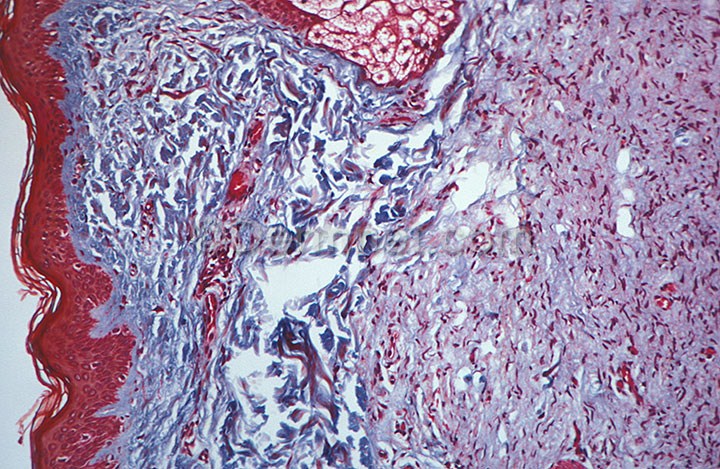
Disease: Systemic Disease